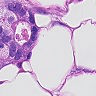
Metastatic tissue present: yes